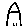
Label: house